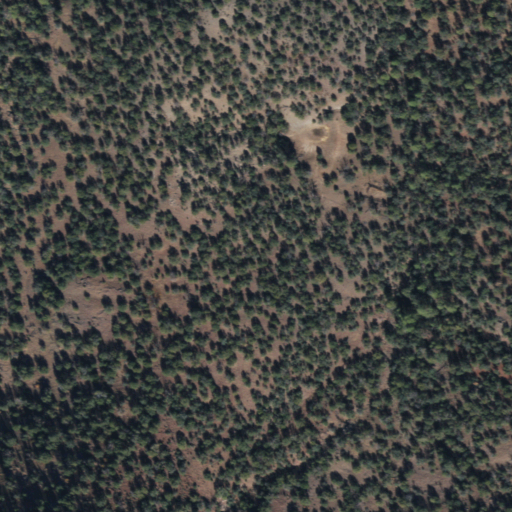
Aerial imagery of plain(s) in Arizona named Buck Park containing only evergreen forest